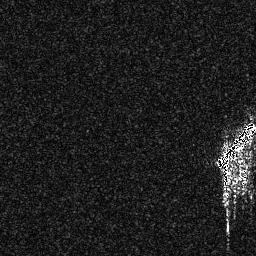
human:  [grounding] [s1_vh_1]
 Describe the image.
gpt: In the satellite image, there is  <ref>1 large ship </ref> <box>[[83, 47, 99, 67, 0]]</box> located at right.